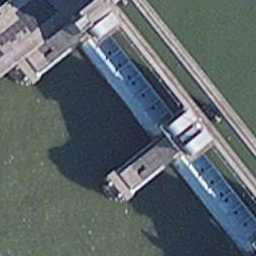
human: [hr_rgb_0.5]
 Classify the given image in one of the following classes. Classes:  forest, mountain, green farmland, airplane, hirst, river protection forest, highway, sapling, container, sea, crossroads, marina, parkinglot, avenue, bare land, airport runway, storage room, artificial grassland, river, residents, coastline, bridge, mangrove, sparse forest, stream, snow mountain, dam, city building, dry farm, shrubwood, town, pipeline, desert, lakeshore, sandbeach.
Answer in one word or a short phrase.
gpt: dam